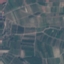
Land use / land cover class: PermanentCrop